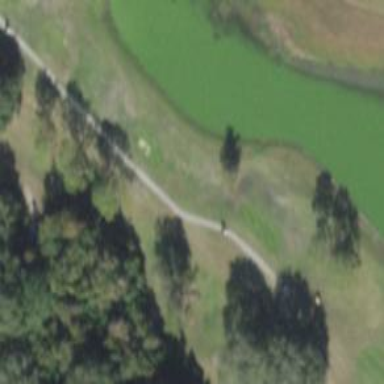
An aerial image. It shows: Path for golf carts.